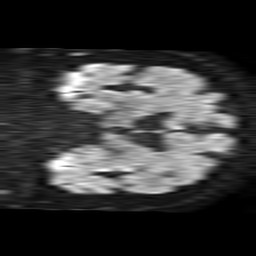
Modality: TRACE
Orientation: coronal
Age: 79
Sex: male
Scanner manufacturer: philips
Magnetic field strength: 1.5 T
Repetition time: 4.6 s
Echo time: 0.08517 s